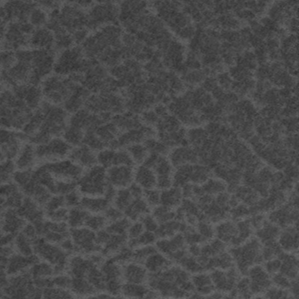
Label: frost